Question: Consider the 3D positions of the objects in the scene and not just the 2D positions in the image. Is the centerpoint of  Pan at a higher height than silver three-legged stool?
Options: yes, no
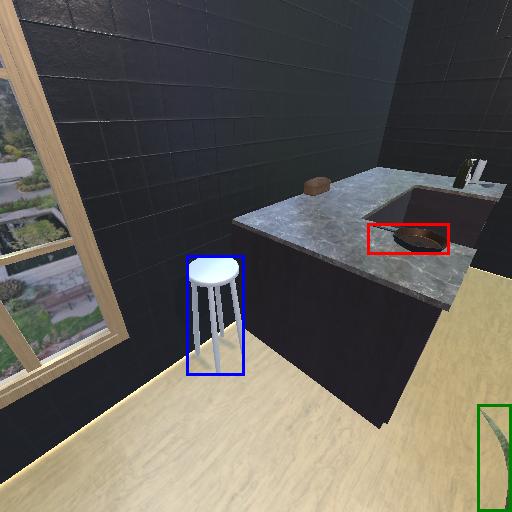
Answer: yes